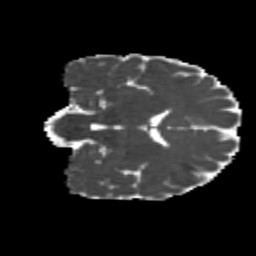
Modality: MD
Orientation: coronal
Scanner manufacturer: siemens
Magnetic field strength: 3 T
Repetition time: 4.16 s
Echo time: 0.0806 s